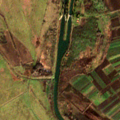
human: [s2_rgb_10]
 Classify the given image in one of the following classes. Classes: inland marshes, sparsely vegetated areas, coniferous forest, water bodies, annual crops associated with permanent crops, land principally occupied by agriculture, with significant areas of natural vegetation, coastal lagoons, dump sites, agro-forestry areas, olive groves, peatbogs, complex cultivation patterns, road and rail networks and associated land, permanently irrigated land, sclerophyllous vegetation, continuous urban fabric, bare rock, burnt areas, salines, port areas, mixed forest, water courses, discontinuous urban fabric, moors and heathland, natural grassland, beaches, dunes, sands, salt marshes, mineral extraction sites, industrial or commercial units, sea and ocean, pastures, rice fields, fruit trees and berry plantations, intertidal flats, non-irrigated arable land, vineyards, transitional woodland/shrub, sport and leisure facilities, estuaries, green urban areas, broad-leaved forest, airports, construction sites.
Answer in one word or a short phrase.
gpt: non-irrigated arable land, pastures, complex cultivation patterns, transitional woodland/shrub, water courses